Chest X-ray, AP view. Patient: 49 years old, sex F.
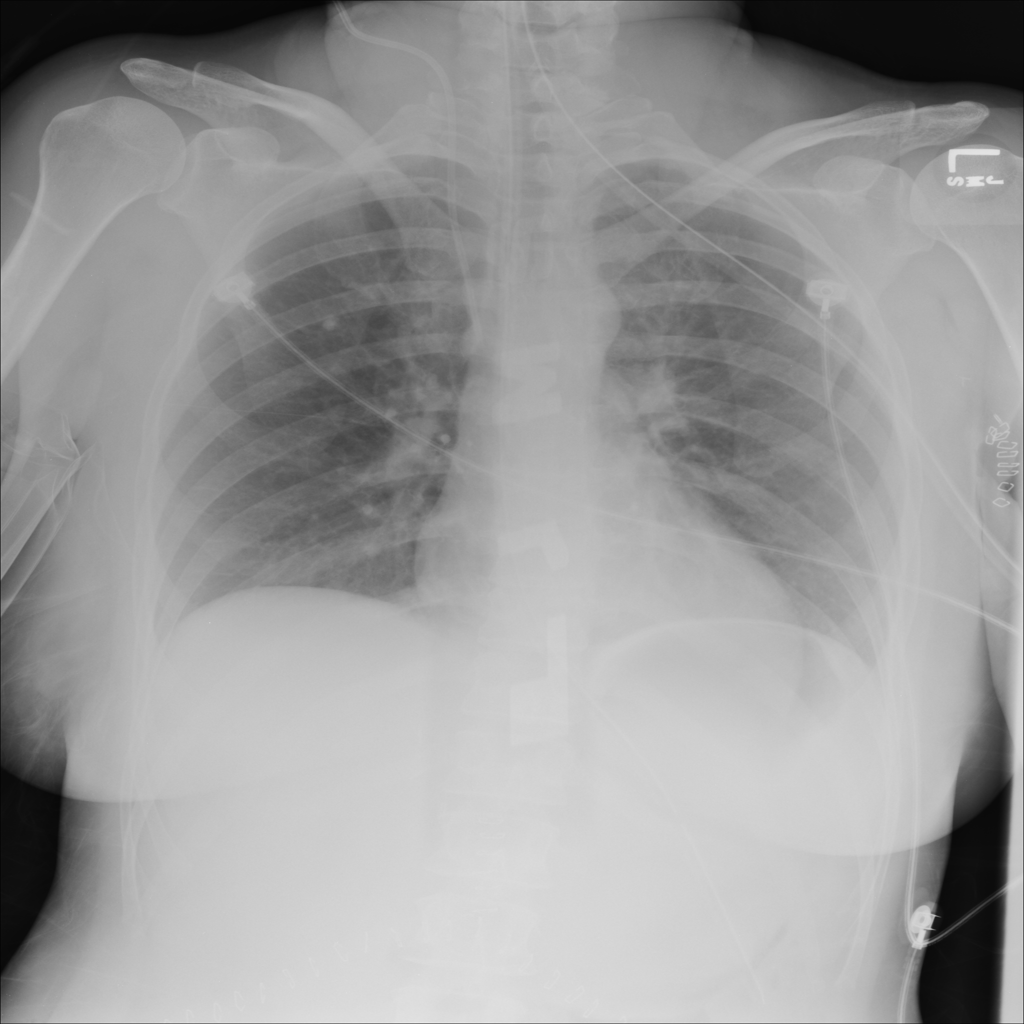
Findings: No Finding